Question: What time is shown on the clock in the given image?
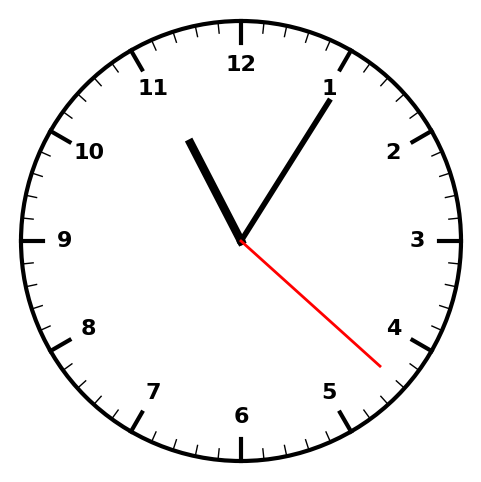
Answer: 11:05:22